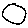
Label: moon